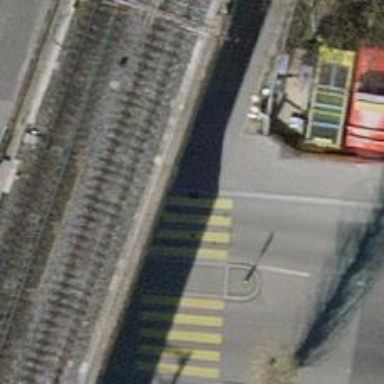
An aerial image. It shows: Kerb barrier.